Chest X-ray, PA view. Patient: 68 years old, sex M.
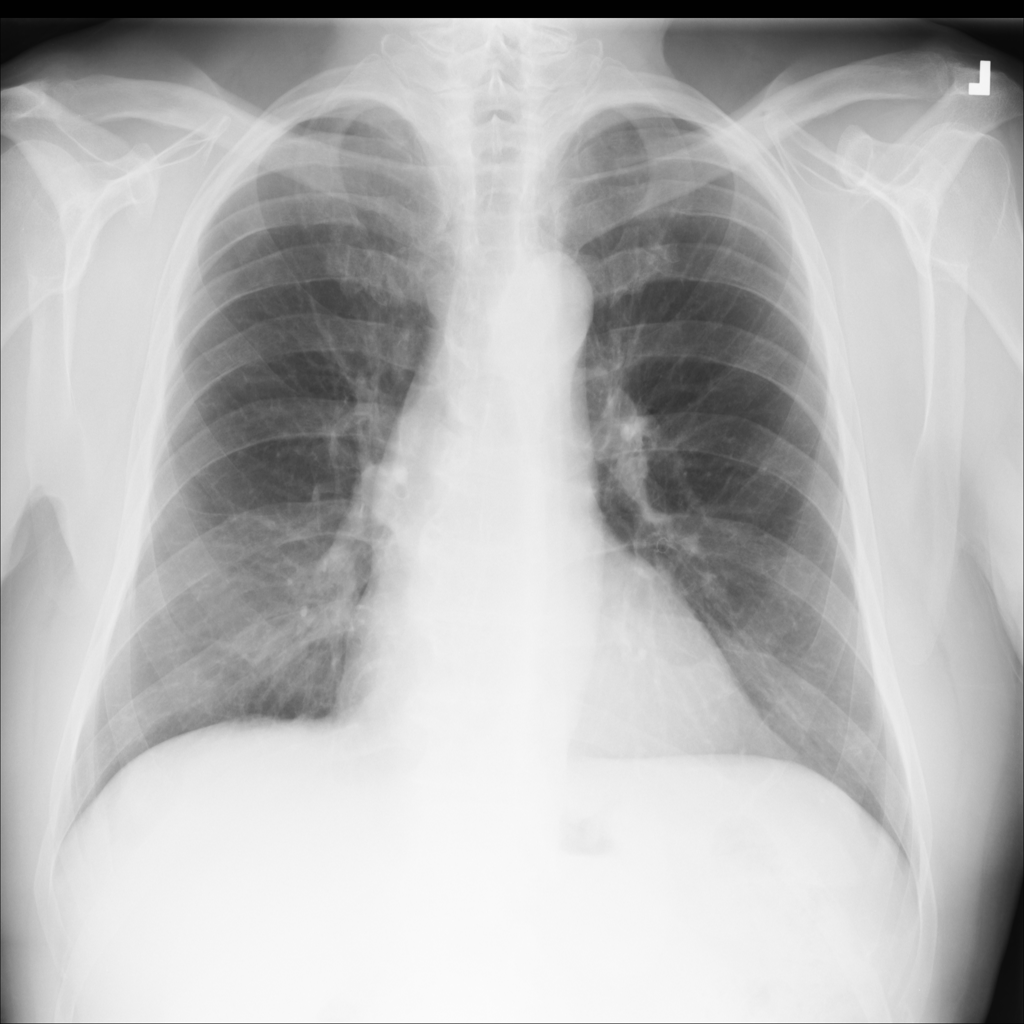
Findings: No Finding